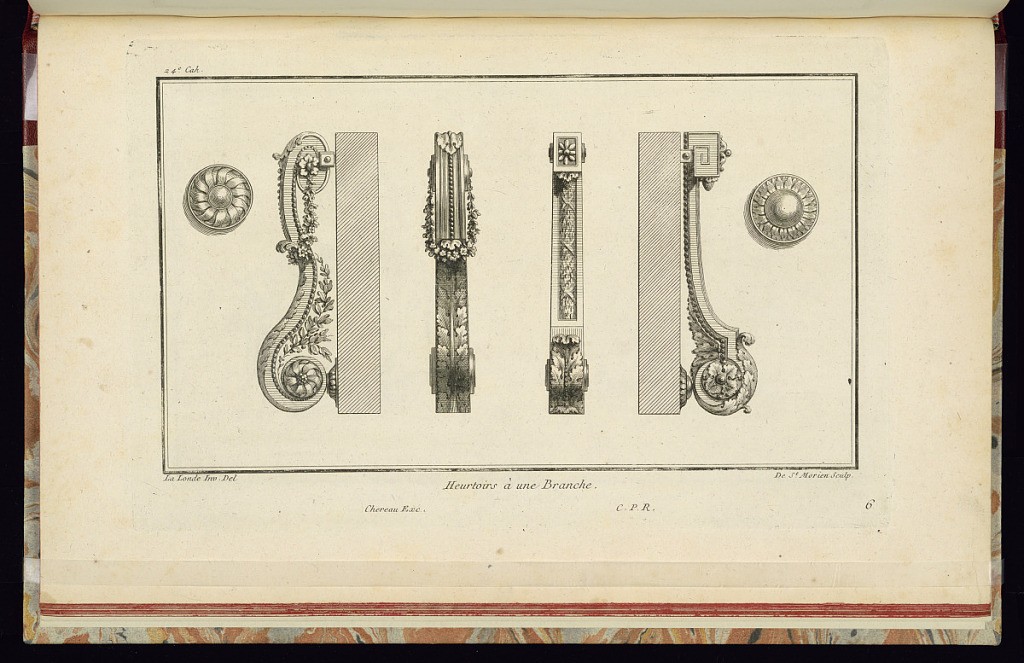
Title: Heurtoirs à une Branche
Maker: Richard de Lalonde, French, active 1780–96
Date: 1775-1788
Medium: Etching on off-white laid paper
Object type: Print
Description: Designs for two doorknockers showing their front and profile views, and their rosette plates on either side. The left knocker has an acanthus leaf on the top and a vertical column of bead course down half of the front center, surrounded by a garland of flowers. The bottom half of the knocker has a column of acanthus leaves. The knocker on the right has a rosette at the hinge and a vertical column of bound leaf down the front, and an acanthus leaf with bead detailing at the bottom. The plate is signed and numbered.